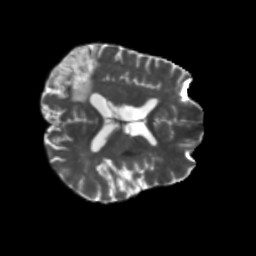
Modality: T2w
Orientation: axial
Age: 68
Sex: male
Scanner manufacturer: siemens
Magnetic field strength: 3 T
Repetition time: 5.47 s
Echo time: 0.0854 s